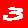
Digit: 3